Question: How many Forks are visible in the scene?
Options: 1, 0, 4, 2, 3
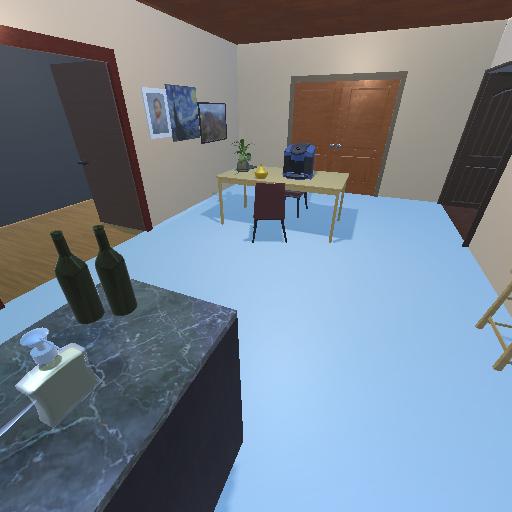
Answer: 1